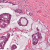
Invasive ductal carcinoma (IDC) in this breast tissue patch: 1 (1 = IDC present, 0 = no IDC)